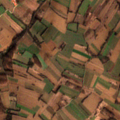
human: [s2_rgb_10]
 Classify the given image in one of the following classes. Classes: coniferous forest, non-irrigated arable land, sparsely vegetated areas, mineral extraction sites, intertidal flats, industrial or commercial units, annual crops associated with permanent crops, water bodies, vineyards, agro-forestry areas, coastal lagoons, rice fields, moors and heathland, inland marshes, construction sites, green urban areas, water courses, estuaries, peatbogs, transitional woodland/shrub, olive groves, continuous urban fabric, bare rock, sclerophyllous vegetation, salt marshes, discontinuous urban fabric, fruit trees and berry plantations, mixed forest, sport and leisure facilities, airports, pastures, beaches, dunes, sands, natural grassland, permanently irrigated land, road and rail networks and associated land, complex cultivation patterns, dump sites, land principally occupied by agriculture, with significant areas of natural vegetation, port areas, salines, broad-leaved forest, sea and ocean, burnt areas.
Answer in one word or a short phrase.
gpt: non-irrigated arable land, complex cultivation patterns, land principally occupied by agriculture, with significant areas of natural vegetation